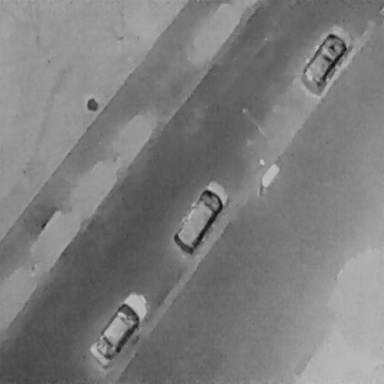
There are three Cars in the infrared image.